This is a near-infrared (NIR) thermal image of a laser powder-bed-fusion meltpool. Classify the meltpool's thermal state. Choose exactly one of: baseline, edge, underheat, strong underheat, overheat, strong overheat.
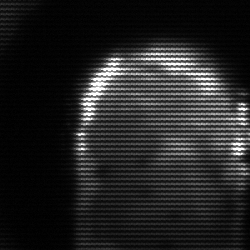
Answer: baseline